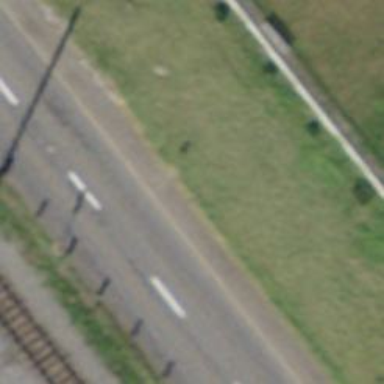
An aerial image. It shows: Asphalt sidewalk along the footway.